Interaction volume radius: 10 \u00c5
Interaction volume height: 20 \u00c5
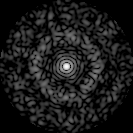
Disorder parameter: 0.8671